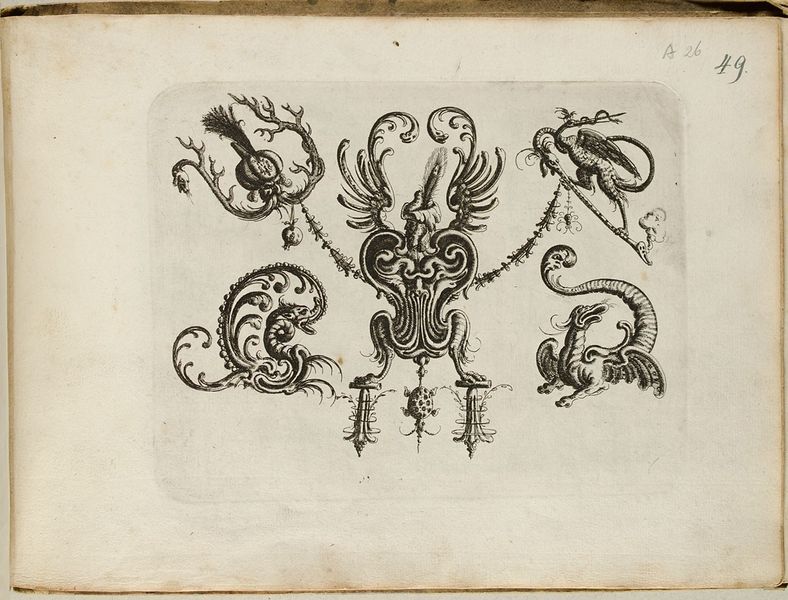
Titel: Groteskes Ornament mit Knorpelwerk, Blatt aus dem 'Neuw Grotteßken Buch'
Künstler: Christoph Jamnitzer
Standort: Hamburg
Institution: Museum für Kunst und Gewerbe Hamburg
Schlagwörter: feder, schwarz, zeichnung, vögel, rauch, schwanz, papier, grafik, graphik, ornamente, kerze, fotografie, photographie, druckgraphik, druckgrafik, radierung, hälse, gestalten, girlanden, fisch, fabelwesen, käfer, schildkröte, ungeheuer, drachen, drache, monster, groteske, fabeltier, fabeltiere, gerippt, zwitterwesen, monstrum, knorpelwerk, reproduktionen, blumengewinde, druckerzeugnisse, ornamentstich, vorlageblätter